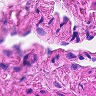
Metastatic tissue present: no